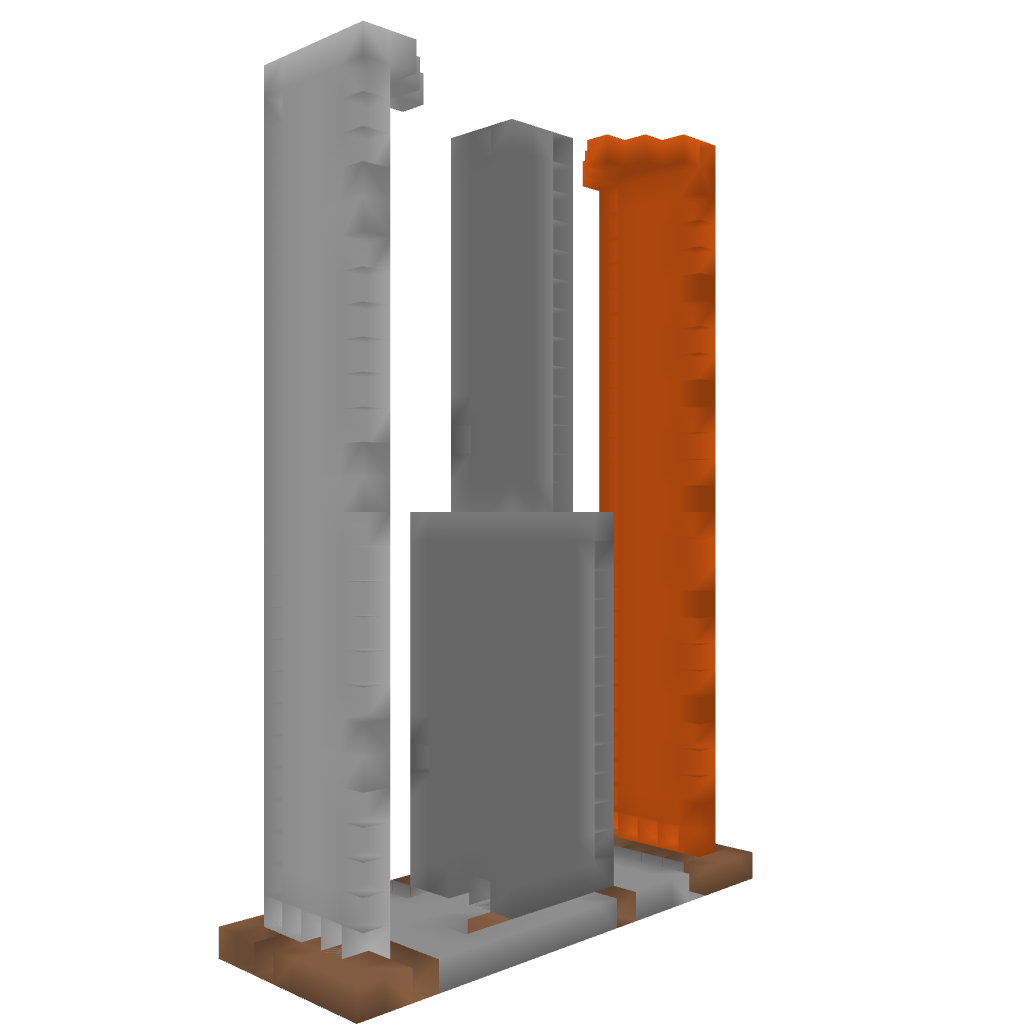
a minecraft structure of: Modern Style Fountain/ town square